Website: macys
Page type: billing-address
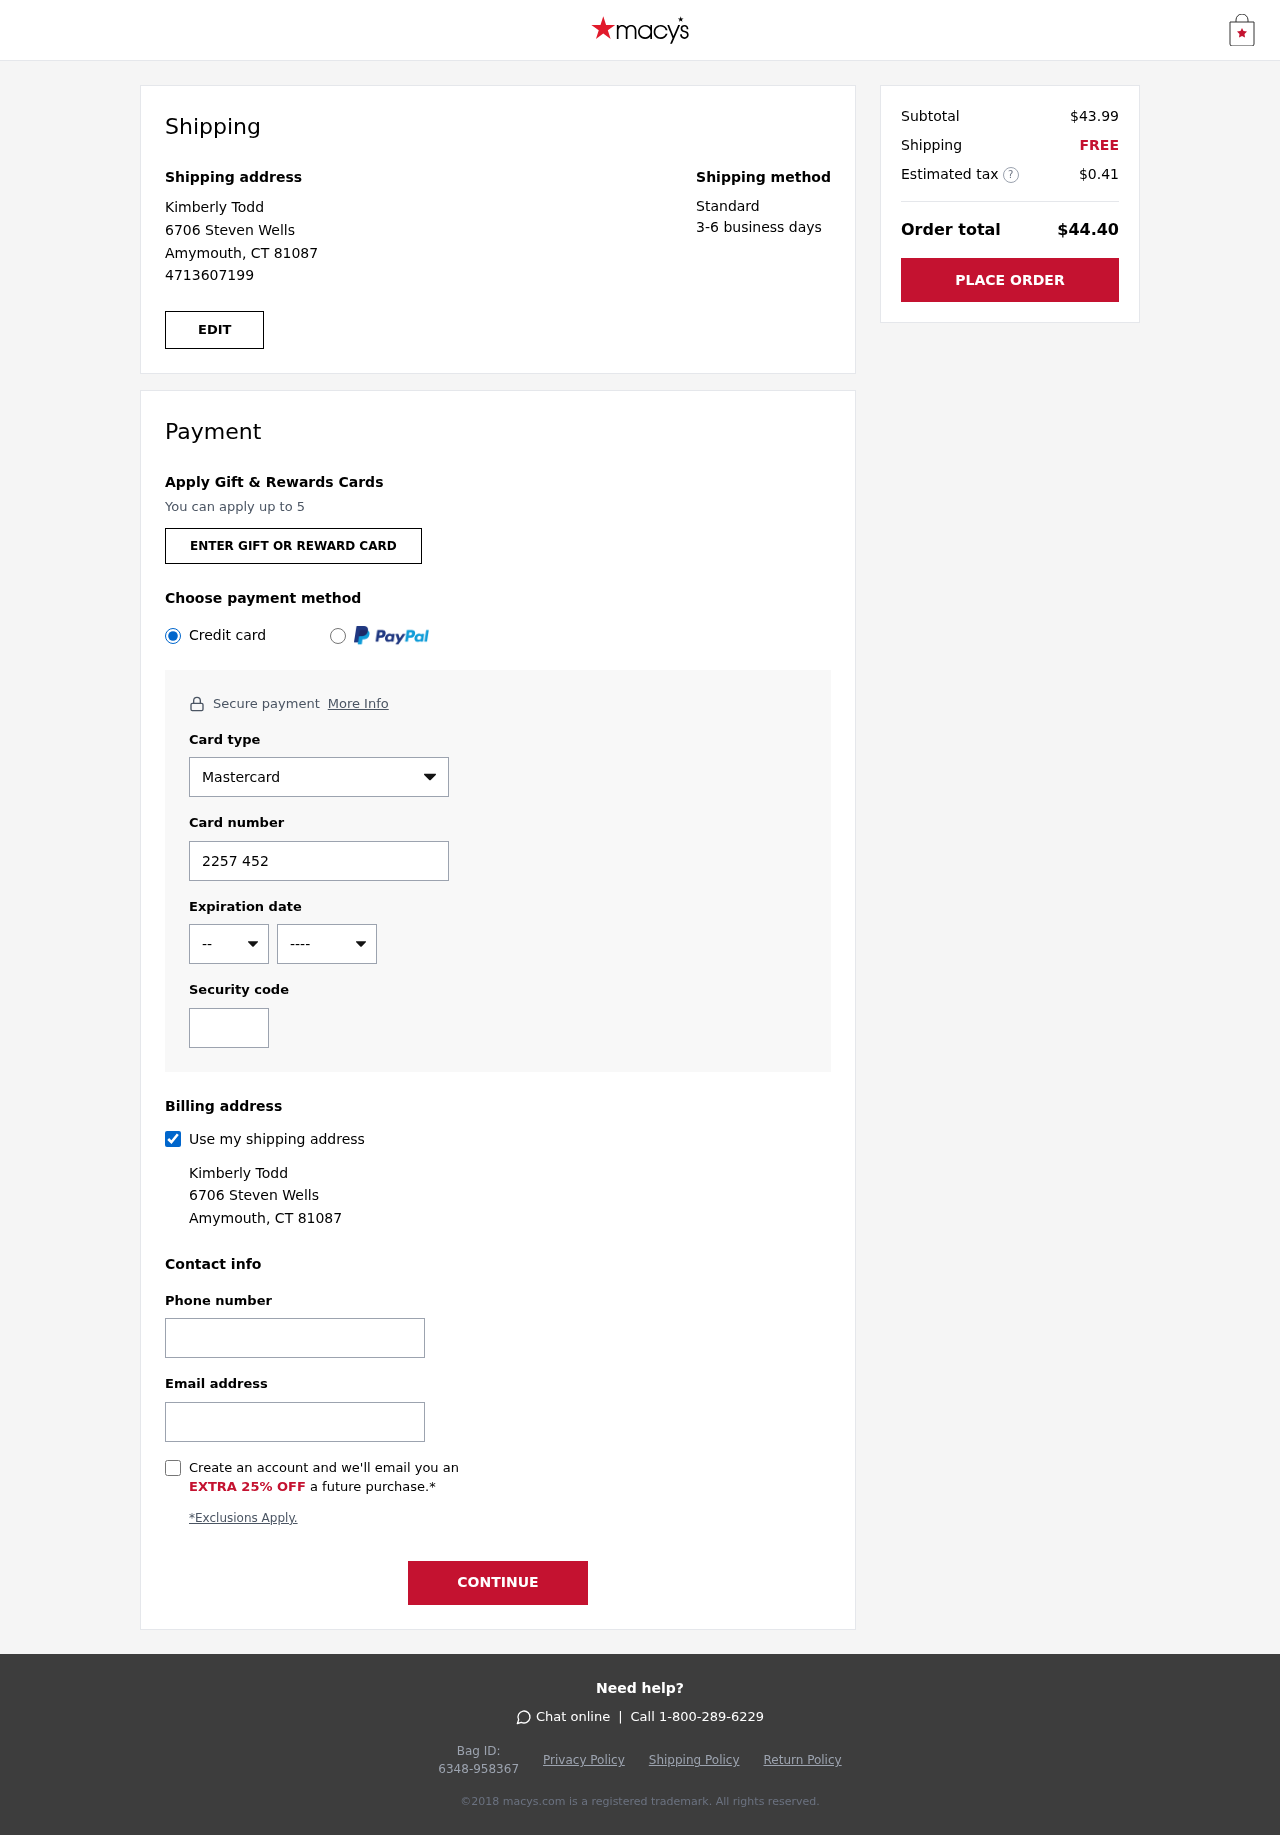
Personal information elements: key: PII_CARD_CVV
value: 833
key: PII_CARD_EXPIRY_MONTH
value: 04
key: PII_CARD_EXPIRY_YEAR
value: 29
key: PII_CARD_NUMBER
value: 2257 4521 3127 5066
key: PII_CARD_TYPE
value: Mastercard
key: PII_EMAIL
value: kimberly_todd@hotmail.com
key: PII_FULLNAME
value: Kimberly Todd
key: PII_PHONE
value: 4713607199
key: PII_STREET
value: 6706 Steven Wells
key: PII_CITY_STATE_ZIP
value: Amymouth, CT 81087
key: PII_FIRSTNAME
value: Kimberly
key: PII_LASTNAME
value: Todd
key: PII_FULLNAME2
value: Kimberly Todd
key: PII_FULLNAME3
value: Kimberly Todd
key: PII_FIRSTNAME2
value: Kimberly
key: PII_FIRSTNAME3
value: Kimberly
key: PII_LASTNAME2
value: Todd
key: PII_LASTNAME3
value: Todd
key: PII_FIRSTNAME_DERIVED
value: Kimberly
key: PII_LASTNAME_DERIVED
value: Todd
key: PII_FULLNAME_DERIVED
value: Kimberly Todd
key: PII_NAME_FULL_DERIVED
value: Kimberly Todd
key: PII_STREET2
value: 6706 Steven Wells
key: PII_PHONE2
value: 4713607199
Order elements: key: ORDER_SUBTOTAL
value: $43.99
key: ORDER_SHIPPING_COST
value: FREE
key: ORDER_TAX
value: $0.41
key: ORDER_TOTAL
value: $44.40